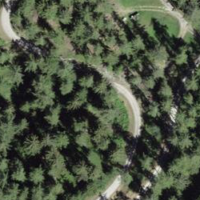
EUNIS habitat code: 43
Species observed at this site:
Primula veris